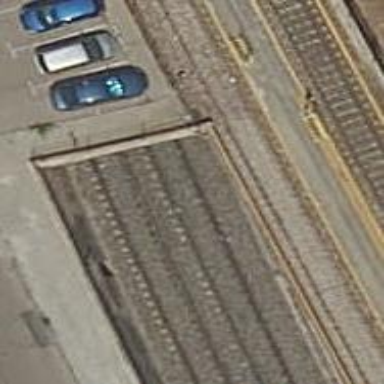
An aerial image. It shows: Railway buffer stop.